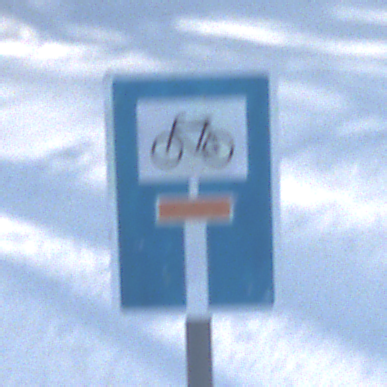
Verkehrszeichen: SackgasseRadverkehrDurchlaessig
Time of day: MorningAfternoon
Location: Outdoor (Nature)
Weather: Clear
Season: Winter
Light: Natural